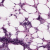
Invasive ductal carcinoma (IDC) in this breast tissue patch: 1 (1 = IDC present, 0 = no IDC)